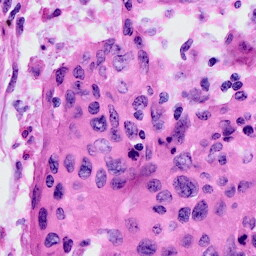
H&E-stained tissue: Cervix